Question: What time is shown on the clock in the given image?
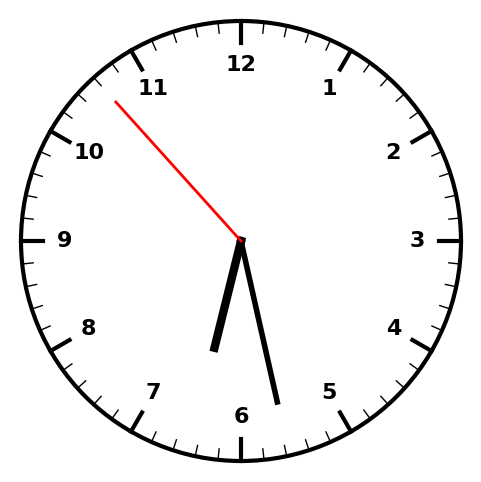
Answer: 06:27:53